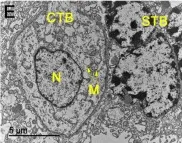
Electron microscopy analysis of placental sections showed alterations and virus-like particles in ZIKV infected samples. (E-H) Electron micrographs of ultrathin sections of placental tissue from different ZIKV-infected mothers showing CTB with alterations in the cytoplasm, nuclear variation (N) and swollen mitochondria with a loss of cristae and membrane rupture. The identified STB presented an enlargement of vesicles and apoptotic bodies (asterisks) along with an absence of normal membrane extensions and evidence of microvesicle secretion. The extracellular matrix (EM) did not present collagen filaments.
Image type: pathology (h&e)